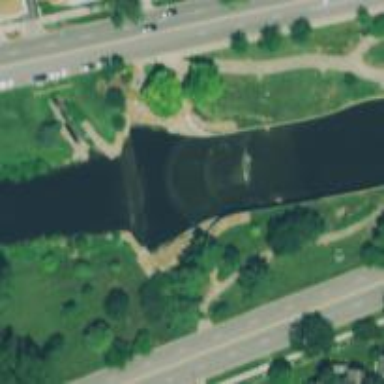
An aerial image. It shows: Weir along the waterway.